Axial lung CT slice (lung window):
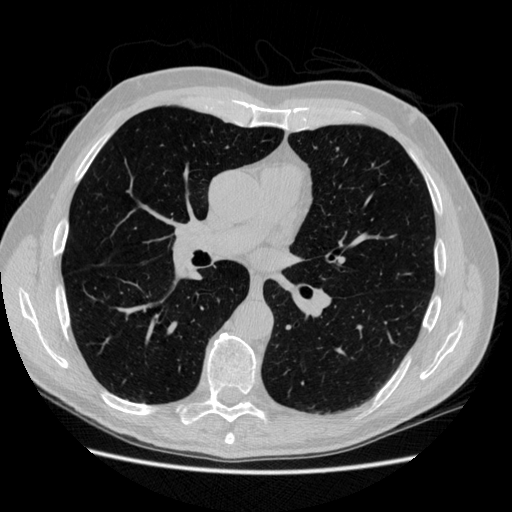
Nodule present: no